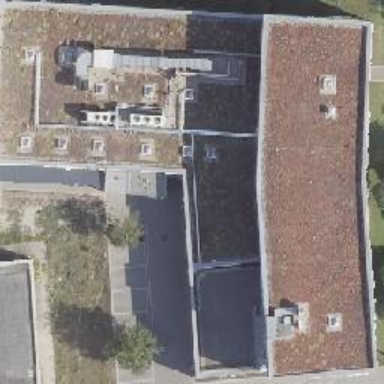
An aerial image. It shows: Building with flat roof. It seems to be man-made structure.